Interaction volume radius: 5 \u00c5
Interaction volume height: 35 \u00c5
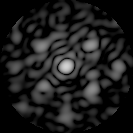
Disorder parameter: 0.5628